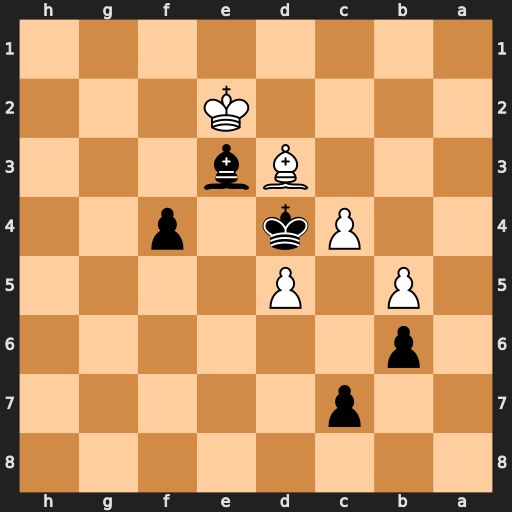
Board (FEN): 8/2p5/1p6/1P1P4/2Pk1p2/3Bb3/4K3/8
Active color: b
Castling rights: -
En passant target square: -
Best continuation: f3+ Kxf3 Kxd3